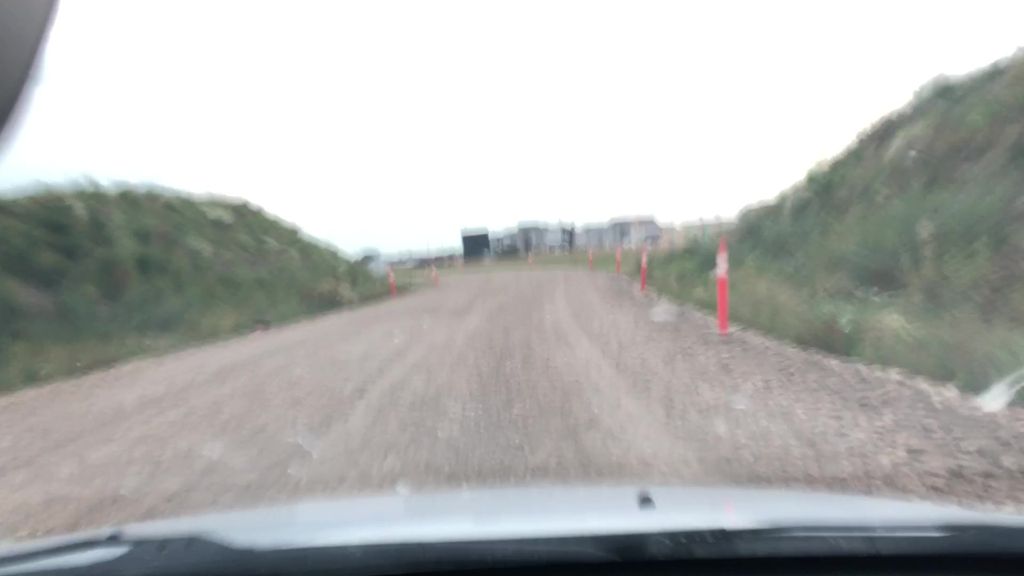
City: edmonton